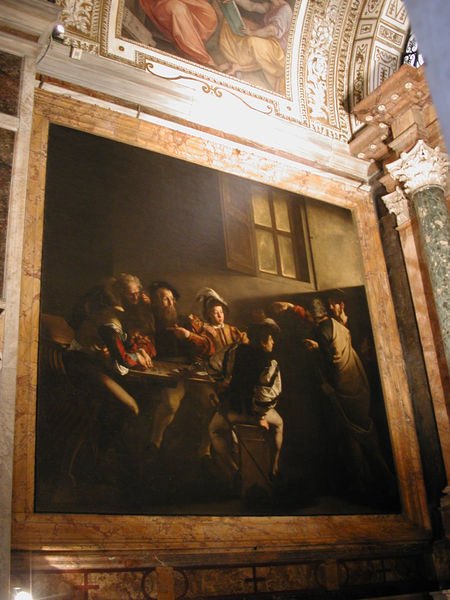
Titel: San Luigi dei Francesi, Contarelli Kapelle
Künstler: Domenico Fontana
Standort: Rom, S. Luigi dei Francesi (EU - I - Latium)
Schlagwörter: dunkel, feder, gemälde, gruppe, schatten, umhang, sitzen, fenster, glas, hut, licht, marmor, männer, raum, rücken, säule, tisch, gebäude, gesellschaft, malerei, ornament, versammlung, bart, kneipe, wand, barock, bibel, rahmen, sockel, bild, niederlande, wache, kirche, renaissance, beine, fassade, italien, spieler, pause, bank, soldaten, wandgemälde, wandmalerei, stube, junge, foto, fensterladen, gewölbe, kontur, soldat, degen, rom, mittelalter, diskussion, chiaroscuro, wandbild, louvre, wirtshaus, italienisch, gerte, schattten, matthäus, caravaggio, italine, debatte, erzähler, solfaten